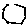
Label: hexagon